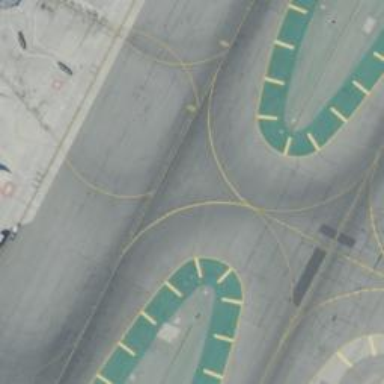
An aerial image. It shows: Asphalt taxiway at the airport.